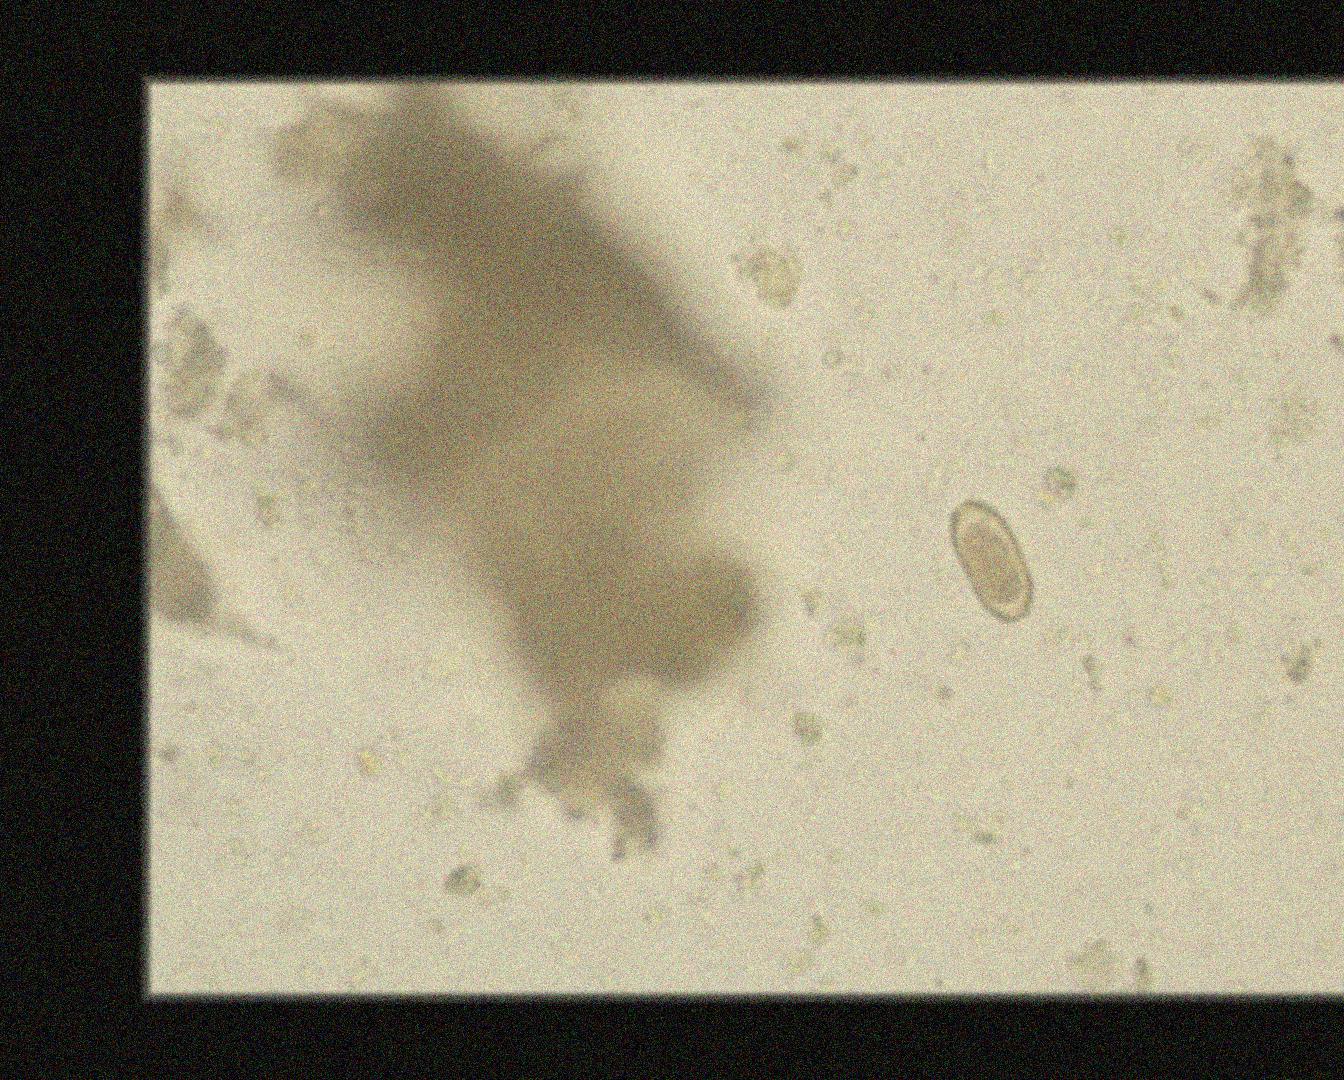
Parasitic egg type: Capillaria philippinensis